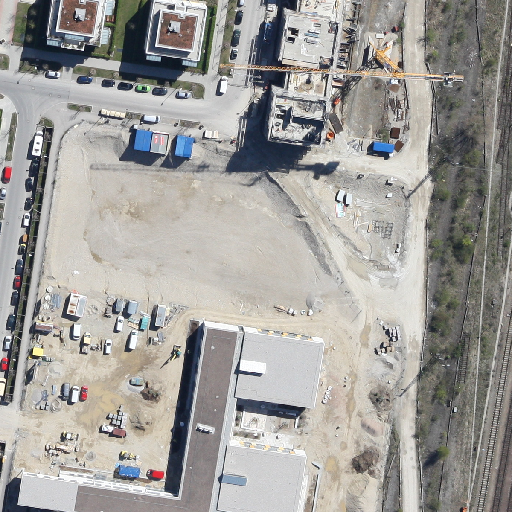
Referring expression: vehicle